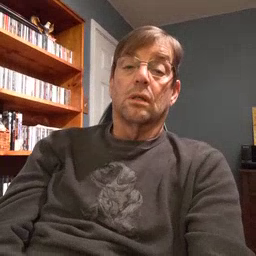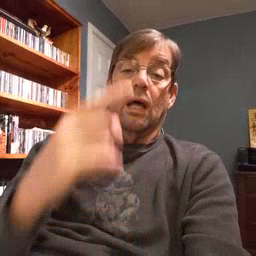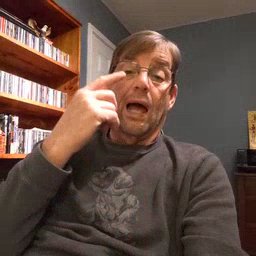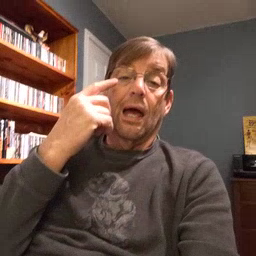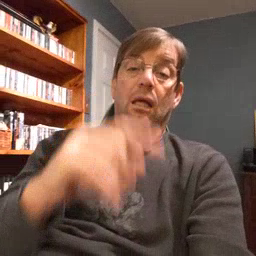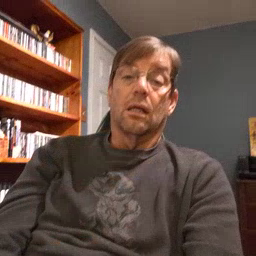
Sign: eye